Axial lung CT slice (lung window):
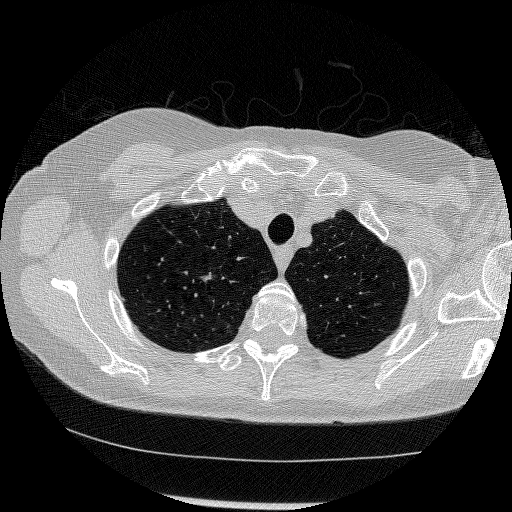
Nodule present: yes
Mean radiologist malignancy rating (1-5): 4